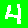
Digit: 4